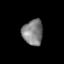
Tissue: lung
Cell type: T cells
Senescence score: 0.188
Nuclear area (px): 514
Mean DAPI intensity: 129.197